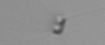
Label: Chaetoceros_tenuissimus